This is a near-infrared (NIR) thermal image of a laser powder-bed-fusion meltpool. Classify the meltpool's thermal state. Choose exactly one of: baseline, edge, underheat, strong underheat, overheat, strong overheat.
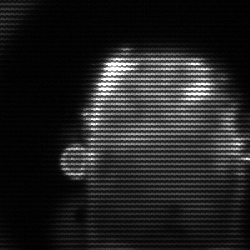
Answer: baseline